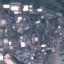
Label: Industrial